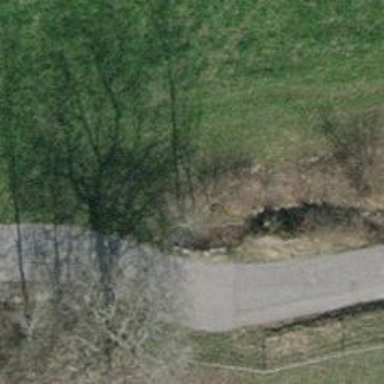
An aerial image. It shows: Culvert tunnel under drain waterway.